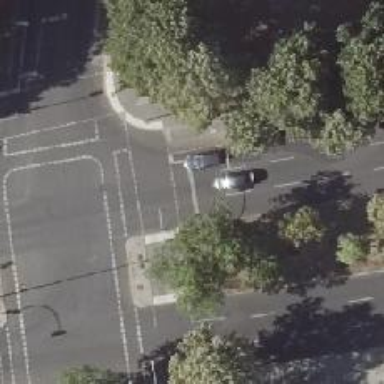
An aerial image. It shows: Secondary road with asphalt surface and cycle track on the right.